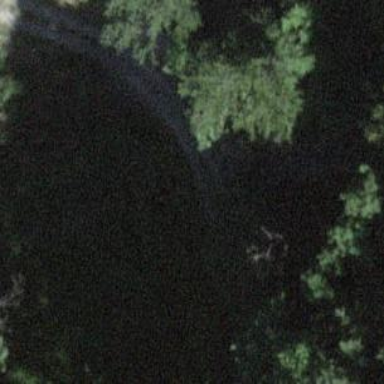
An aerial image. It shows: Culvert tunnel.